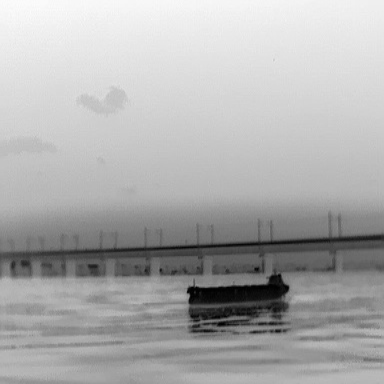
There is a liner in the infrared image.